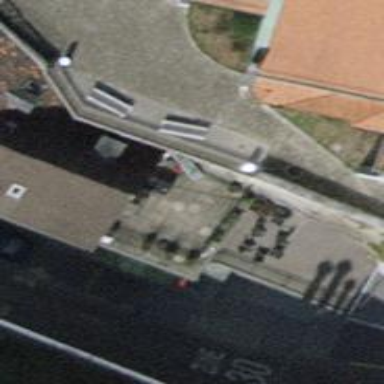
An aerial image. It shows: Bar.